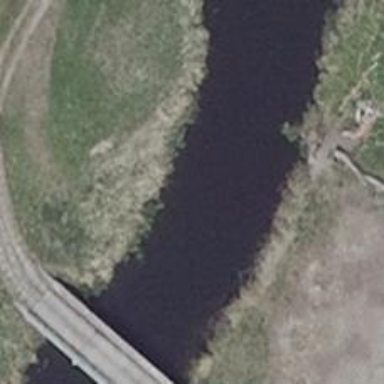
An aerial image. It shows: Canal.